Interaction volume radius: 5 \u00c5
Interaction volume height: 10 \u00c5
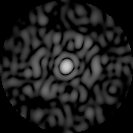
Disorder parameter: 0.8316